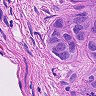
Metastatic tissue present: yes